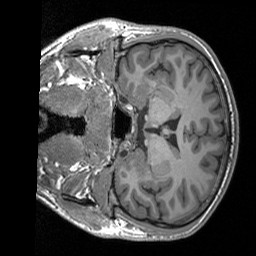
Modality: T1w
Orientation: coronal
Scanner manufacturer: siemens
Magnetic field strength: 3 T
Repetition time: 1.76 s
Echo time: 0.0022 s